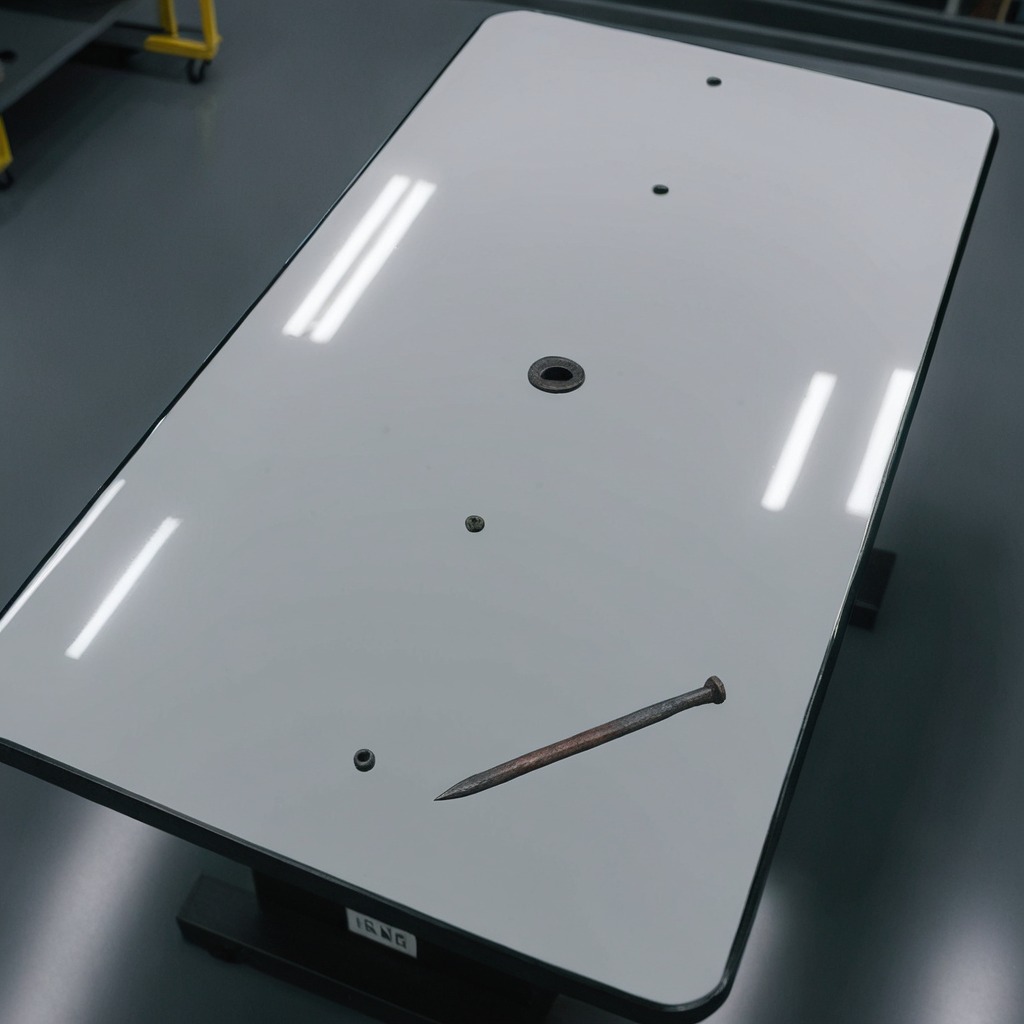
A nail is lying on the table.